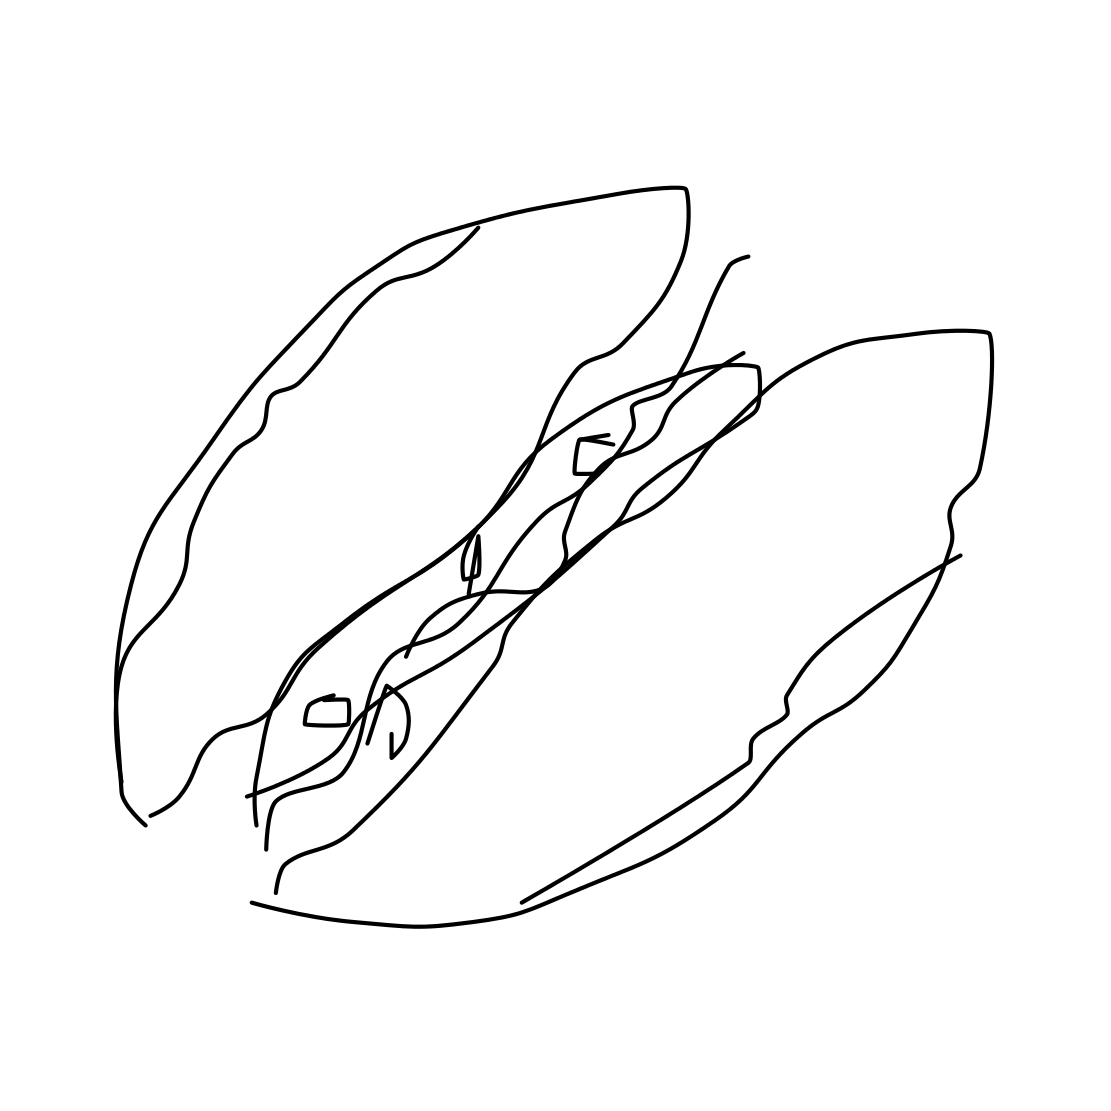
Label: hot-dog